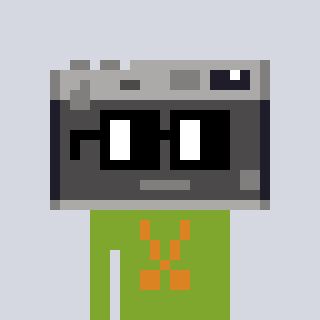
a pixel art character with square black glasses, a camera-shaped head and a slimegreen-colored body on a cool background